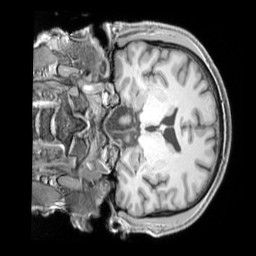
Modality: T1w
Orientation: coronal
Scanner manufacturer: siemens
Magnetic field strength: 3 T
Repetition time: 2.3 s
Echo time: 0.00226 s